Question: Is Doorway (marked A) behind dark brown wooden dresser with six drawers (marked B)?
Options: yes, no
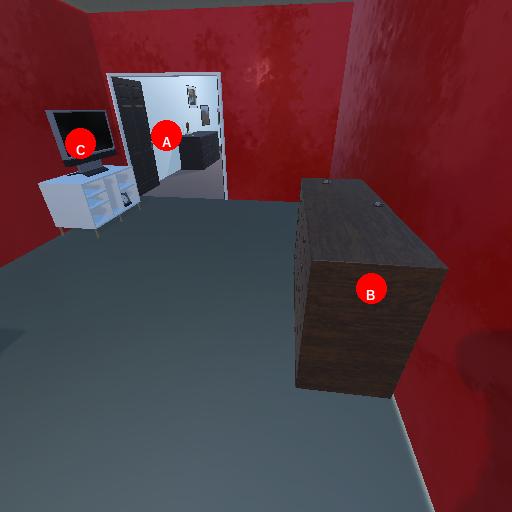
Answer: yes